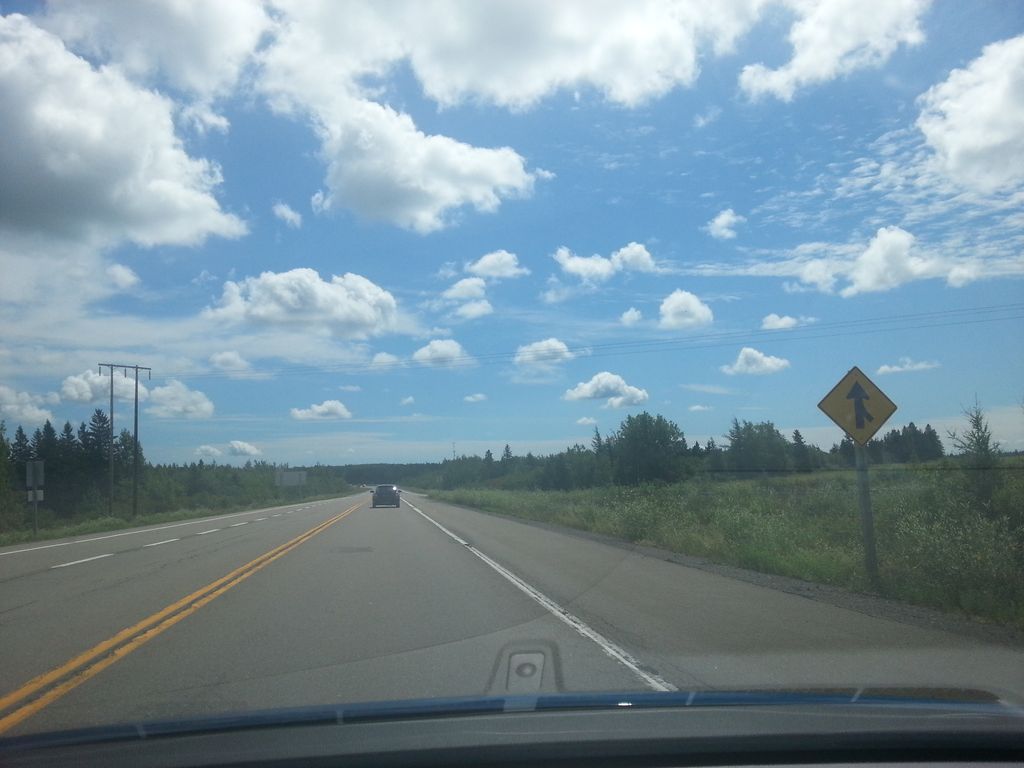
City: charlottetown